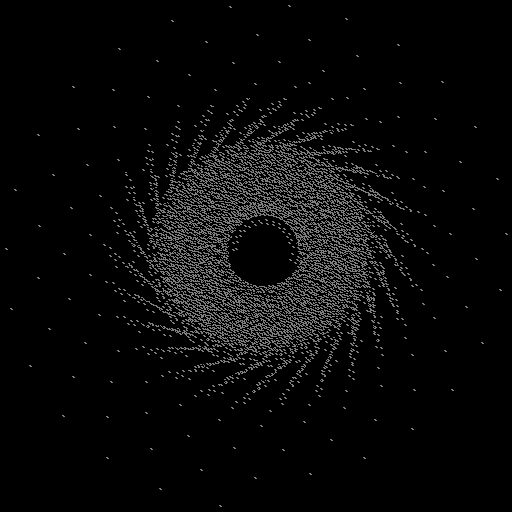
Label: sunflower